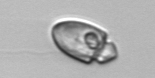
Label: Amphidinium